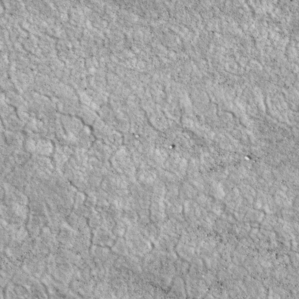
Label: non_frost